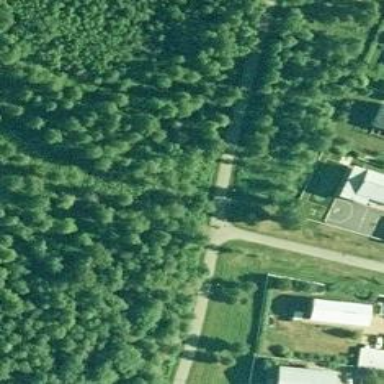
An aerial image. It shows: Path.